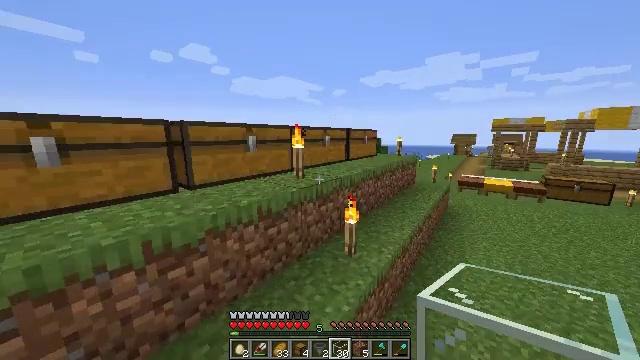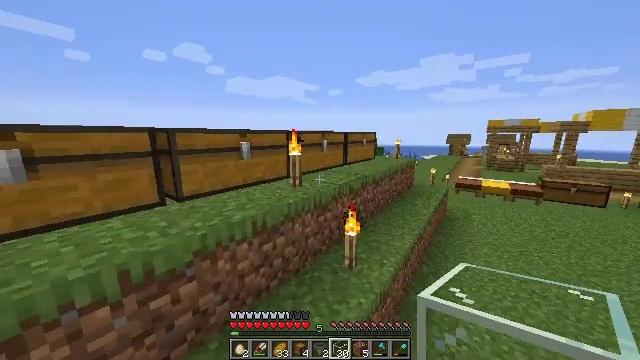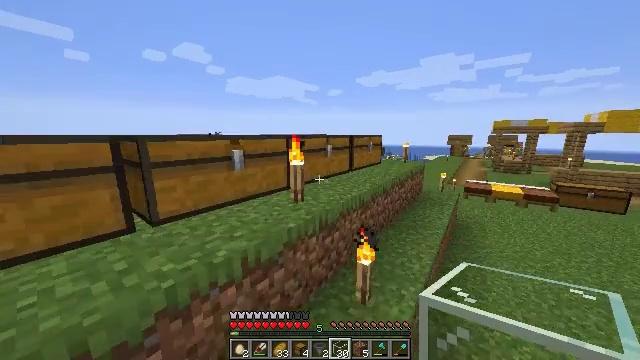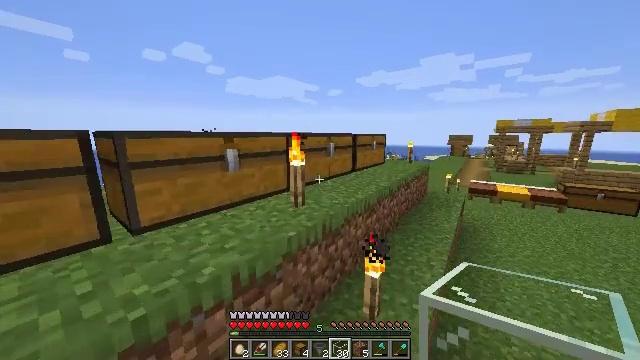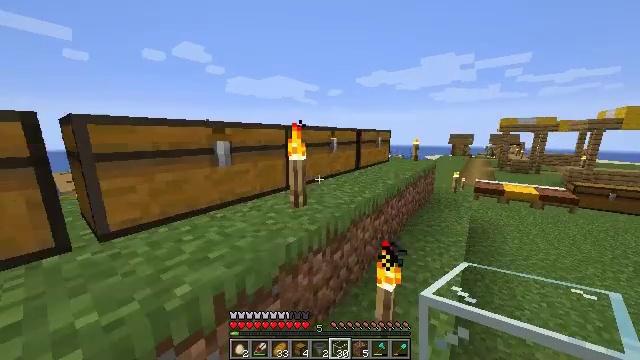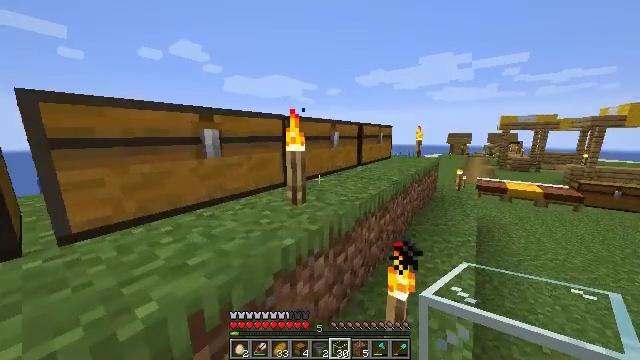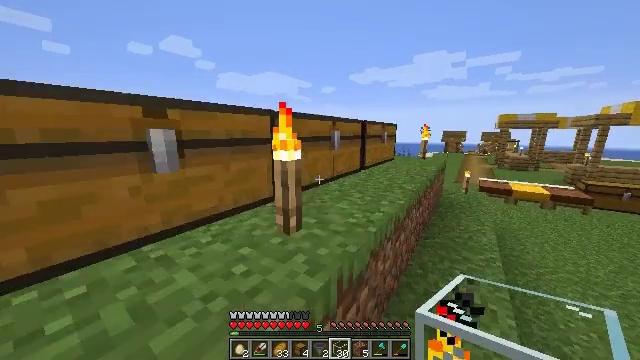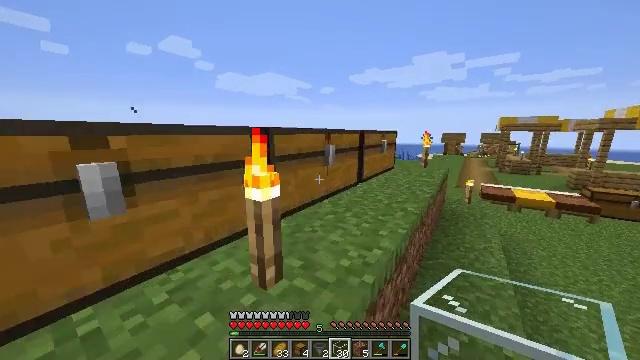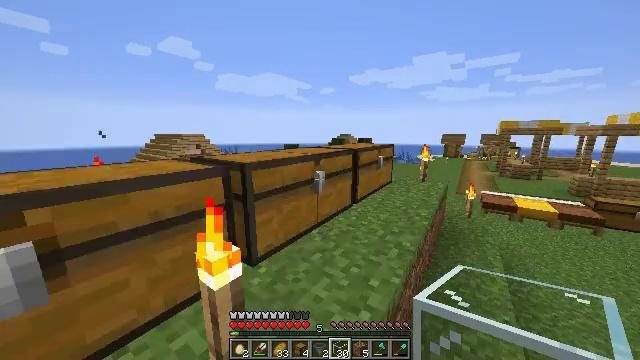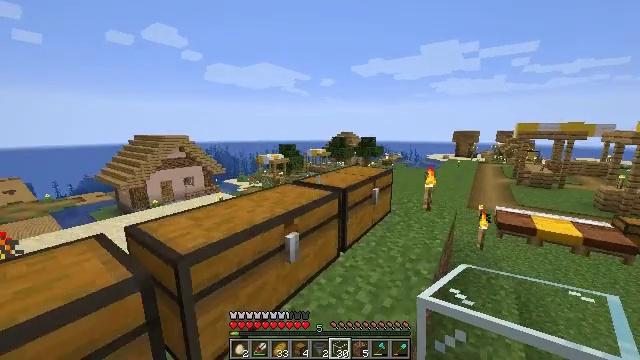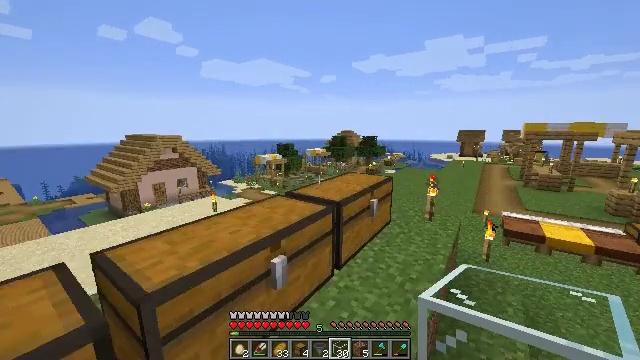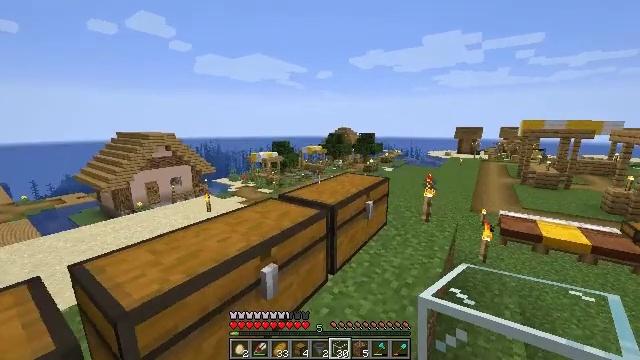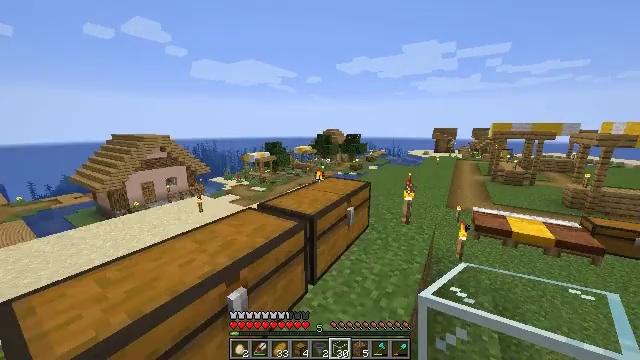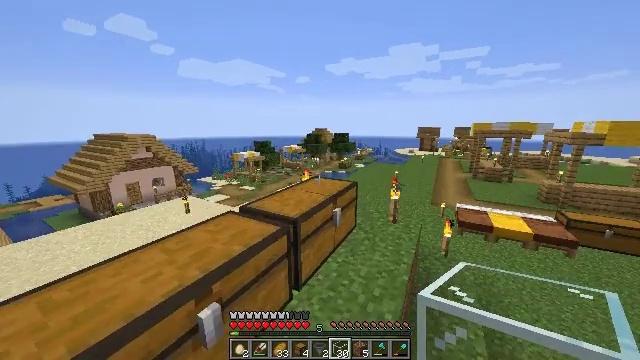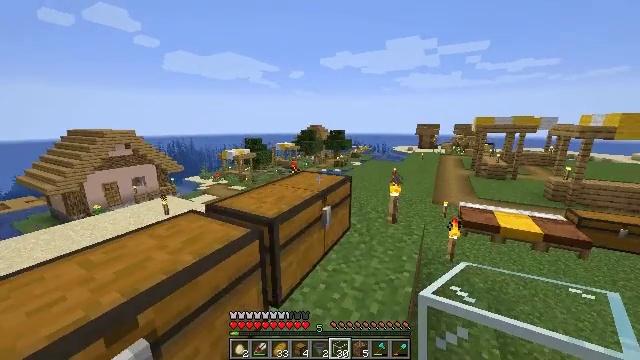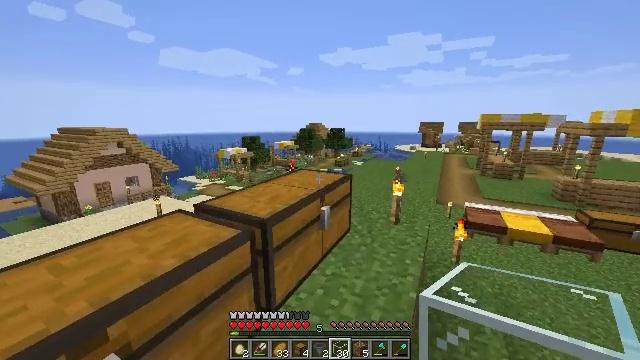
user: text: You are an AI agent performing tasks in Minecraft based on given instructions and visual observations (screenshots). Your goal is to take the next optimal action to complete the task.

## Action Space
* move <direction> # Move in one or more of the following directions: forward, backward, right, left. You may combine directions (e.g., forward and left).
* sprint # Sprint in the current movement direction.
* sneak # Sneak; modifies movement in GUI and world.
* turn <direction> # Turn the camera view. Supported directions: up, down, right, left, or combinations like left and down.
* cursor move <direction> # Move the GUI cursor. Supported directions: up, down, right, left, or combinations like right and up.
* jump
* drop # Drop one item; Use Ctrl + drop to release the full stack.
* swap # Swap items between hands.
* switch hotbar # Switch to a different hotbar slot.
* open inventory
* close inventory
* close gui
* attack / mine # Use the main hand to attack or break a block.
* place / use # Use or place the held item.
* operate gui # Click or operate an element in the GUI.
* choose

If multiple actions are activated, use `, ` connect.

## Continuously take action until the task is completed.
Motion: motion action
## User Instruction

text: Kill a zombie.
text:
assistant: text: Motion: move forward, turn right, jump
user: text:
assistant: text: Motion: move forward, jump
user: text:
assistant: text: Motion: move forward, jump
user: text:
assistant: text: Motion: move forward, jump
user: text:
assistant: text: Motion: move forward, jump
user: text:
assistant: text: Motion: move forward, turn right, jump
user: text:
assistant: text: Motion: move forward, sprint, jump
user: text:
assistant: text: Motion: move forward, sprint, jump
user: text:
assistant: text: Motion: move forward, sprint, jump
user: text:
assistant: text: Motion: move forward, sprint, jump
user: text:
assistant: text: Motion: move forward, jump
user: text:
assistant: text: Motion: move forward, turn right, jump
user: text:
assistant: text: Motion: move forward, turn right
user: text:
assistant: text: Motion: turn right
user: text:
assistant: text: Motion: no_op
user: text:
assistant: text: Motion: no_op
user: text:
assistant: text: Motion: no_op
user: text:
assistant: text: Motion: use / place
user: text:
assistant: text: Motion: use / place
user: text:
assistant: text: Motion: turn left and down, use / place
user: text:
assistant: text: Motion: use / place
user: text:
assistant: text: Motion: use / place
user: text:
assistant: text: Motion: no_op
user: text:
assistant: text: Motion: no_op
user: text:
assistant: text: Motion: no_op
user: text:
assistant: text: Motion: no_op
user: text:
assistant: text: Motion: no_op
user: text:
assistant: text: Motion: no_op
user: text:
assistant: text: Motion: no_op
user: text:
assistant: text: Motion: no_op